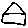
Label: house